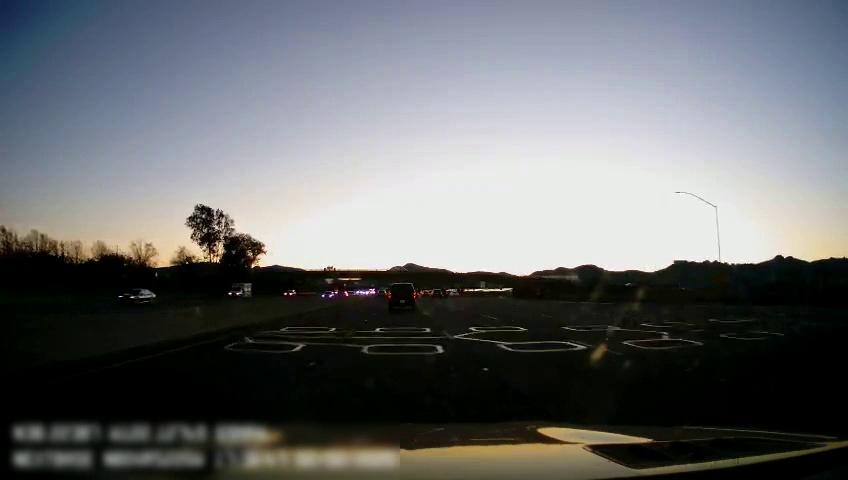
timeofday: Dusk/Dawn/Twilight
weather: Sunny
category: Drivable Space
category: Drivable Space
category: Vehicles | Car
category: Vehicles | Car
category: Vehicles | SUV
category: Vehicles | Car
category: Vehicles | Car
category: Vehicles | SUV
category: Lanes | Alternate Lane
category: Lanes | Current Lane
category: Lanes | Current Lane
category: Lanes | Alternate Lane